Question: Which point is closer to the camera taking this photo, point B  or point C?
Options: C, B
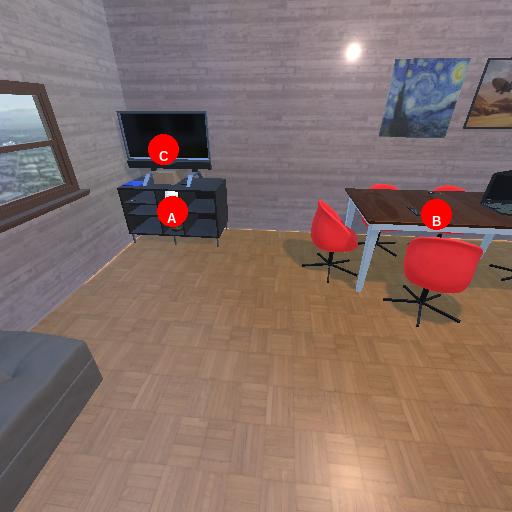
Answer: C